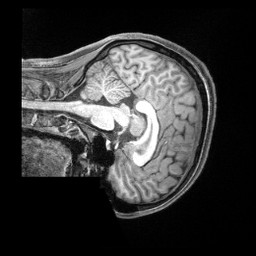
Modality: T1w
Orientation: sagittal
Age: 29
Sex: female
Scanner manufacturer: siemens
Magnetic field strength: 3 T
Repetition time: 2.4 s
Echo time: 0.00228 s